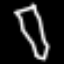
Label: pencil